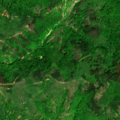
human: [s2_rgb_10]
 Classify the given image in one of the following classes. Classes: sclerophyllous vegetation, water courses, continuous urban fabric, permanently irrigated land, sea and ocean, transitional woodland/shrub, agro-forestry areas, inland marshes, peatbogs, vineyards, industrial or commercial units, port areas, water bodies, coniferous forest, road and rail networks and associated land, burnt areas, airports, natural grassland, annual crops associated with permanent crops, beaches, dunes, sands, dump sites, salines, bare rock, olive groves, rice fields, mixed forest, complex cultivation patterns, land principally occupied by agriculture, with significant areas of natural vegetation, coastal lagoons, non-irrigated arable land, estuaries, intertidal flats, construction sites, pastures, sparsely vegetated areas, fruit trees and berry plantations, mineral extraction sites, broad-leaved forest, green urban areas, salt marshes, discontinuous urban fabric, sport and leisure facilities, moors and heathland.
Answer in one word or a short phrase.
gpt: land principally occupied by agriculture, with significant areas of natural vegetation, broad-leaved forest, mixed forest, transitional woodland/shrub